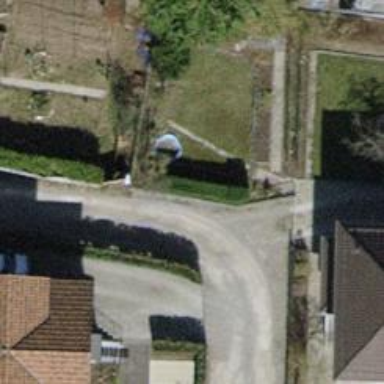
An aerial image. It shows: Fence.